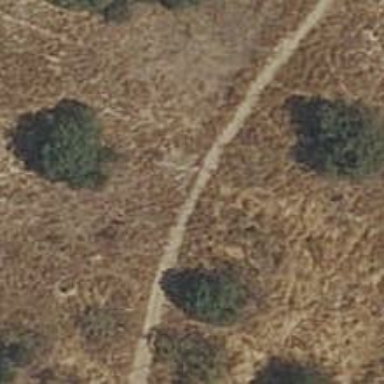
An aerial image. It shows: Dirt path.